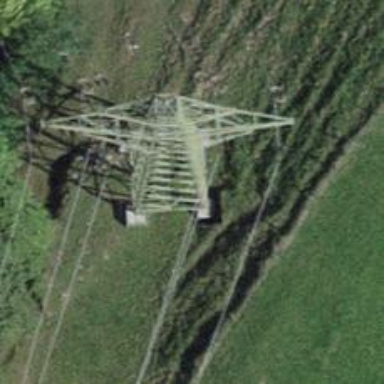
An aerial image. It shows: Power line in the image.